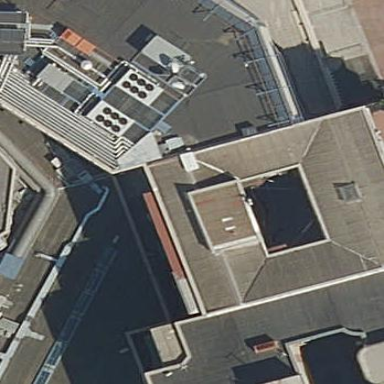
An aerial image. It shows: Office building.